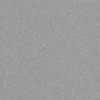
Label: dusty